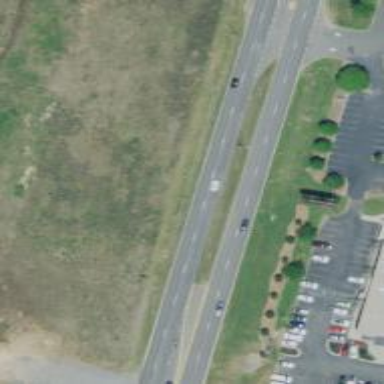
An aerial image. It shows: Trunk highway.